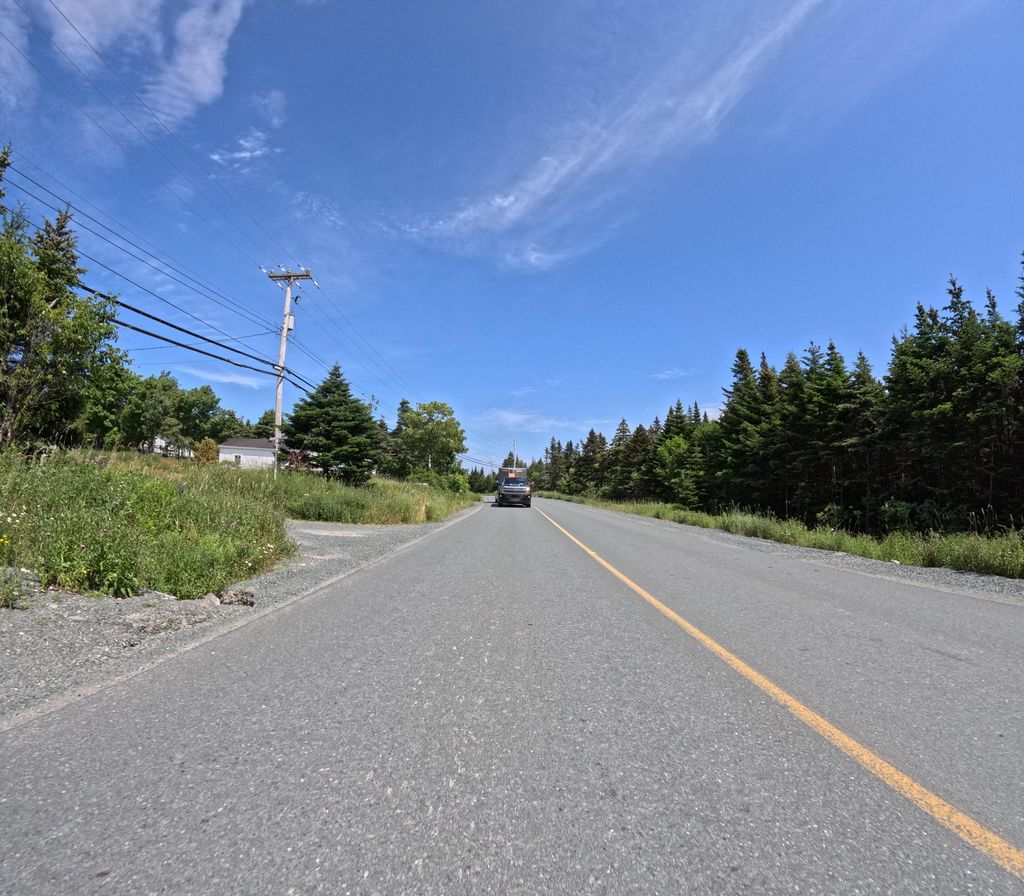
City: st_johns